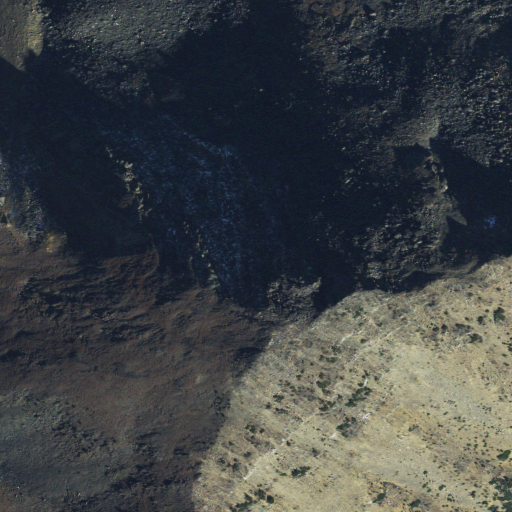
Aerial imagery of mountain in Montana named Spuhler Peak containing barren land, grassland, shrub, and evergreen forest